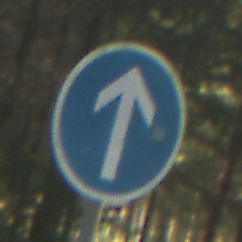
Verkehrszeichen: VorgeschriebeneFahrtrichtungGeradeaus
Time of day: MorningAfternoon
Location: Outdoor (Nature)
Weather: Clear
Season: NotSpecified
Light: Natural